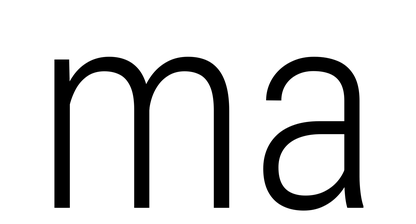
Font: Roboto_Condensed_Light